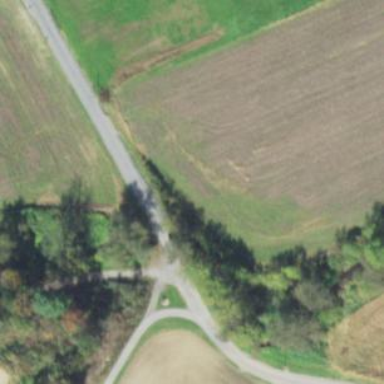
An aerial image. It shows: Unclassified road with bridge.